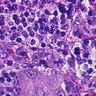
Metastatic tissue present: no